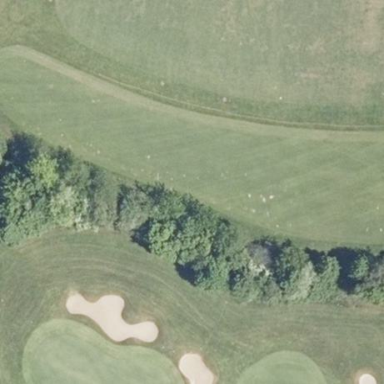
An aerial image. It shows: Golf green.